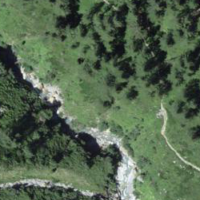
EUNIS habitat code: 31
Species observed at this site:
Ranunculus platanifolius
Rhododendron ferrugineum
Juniperus communis
Carpocoris melanocerus